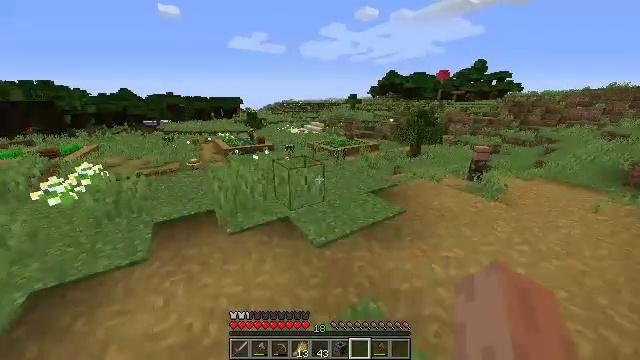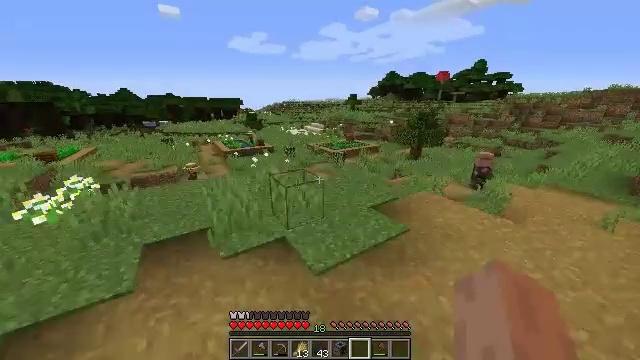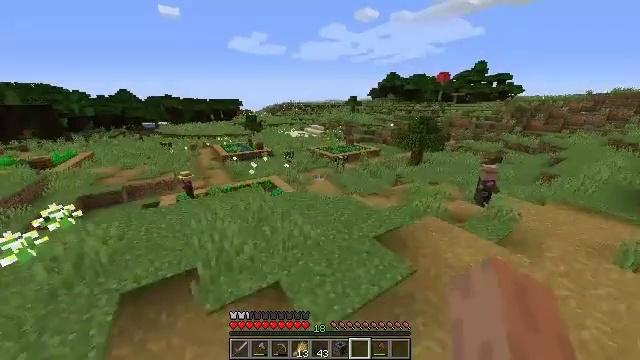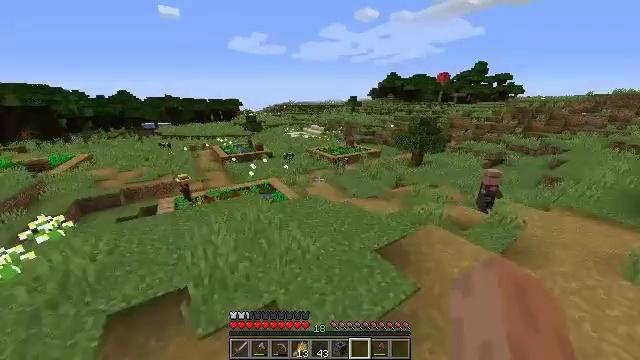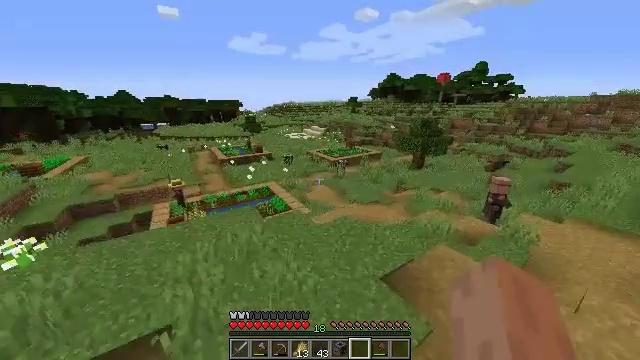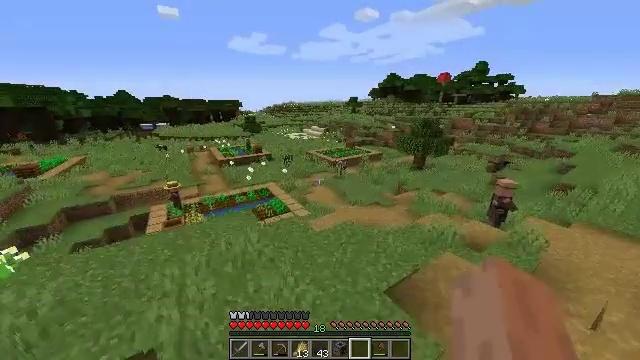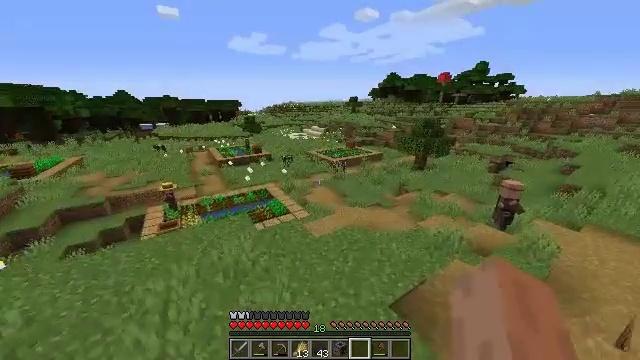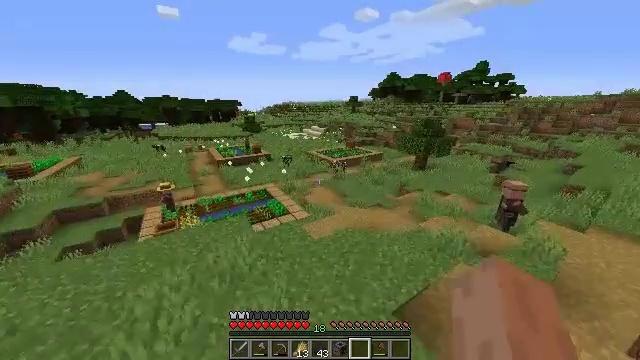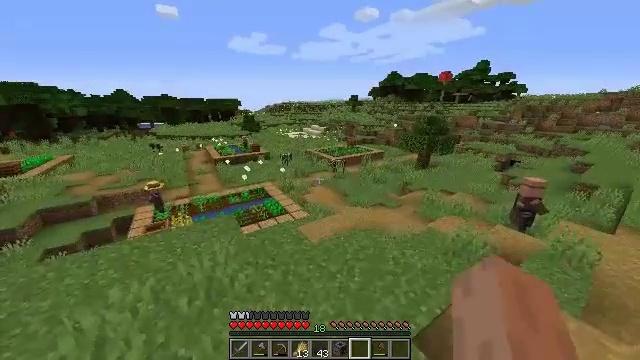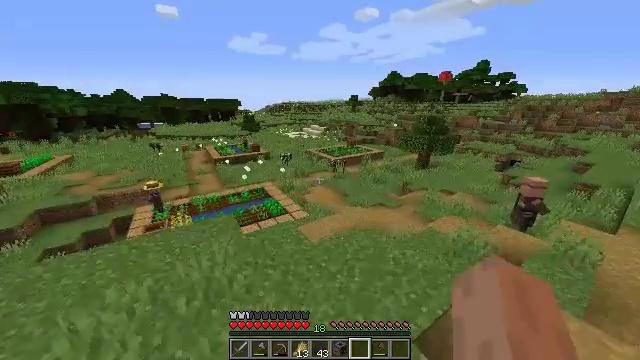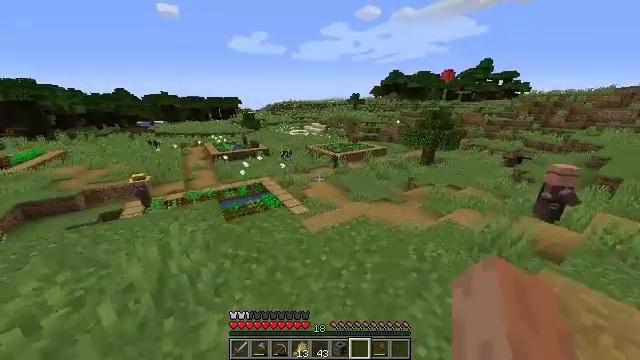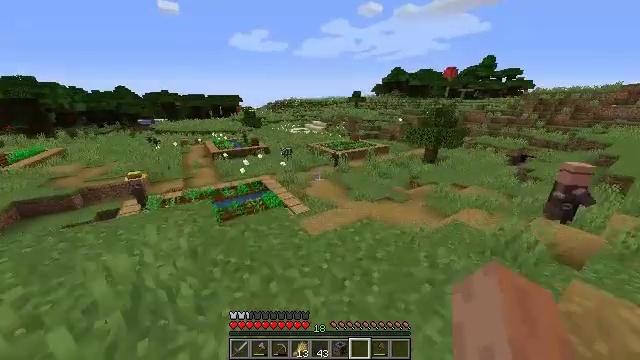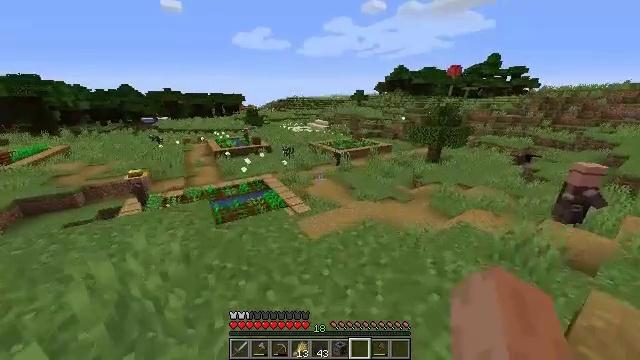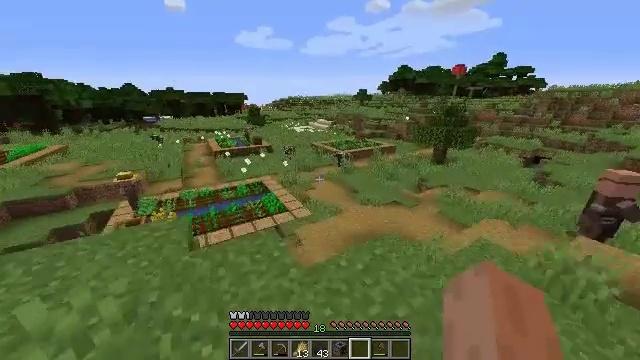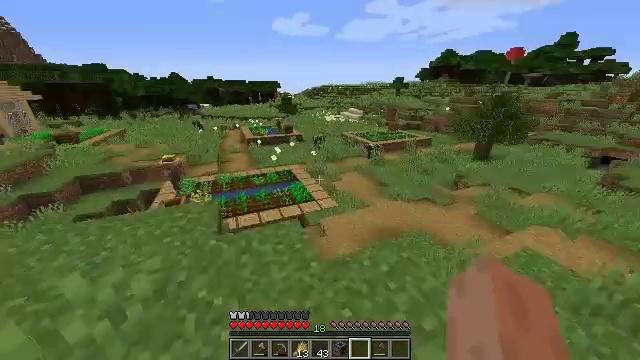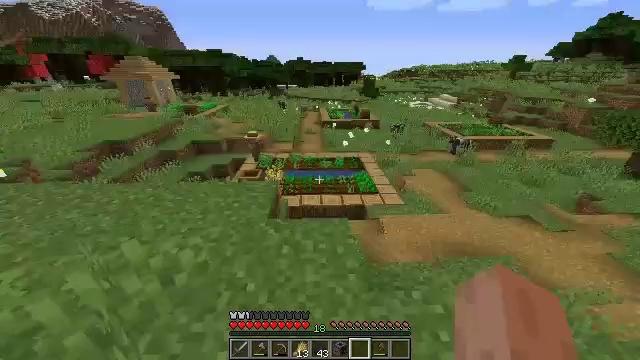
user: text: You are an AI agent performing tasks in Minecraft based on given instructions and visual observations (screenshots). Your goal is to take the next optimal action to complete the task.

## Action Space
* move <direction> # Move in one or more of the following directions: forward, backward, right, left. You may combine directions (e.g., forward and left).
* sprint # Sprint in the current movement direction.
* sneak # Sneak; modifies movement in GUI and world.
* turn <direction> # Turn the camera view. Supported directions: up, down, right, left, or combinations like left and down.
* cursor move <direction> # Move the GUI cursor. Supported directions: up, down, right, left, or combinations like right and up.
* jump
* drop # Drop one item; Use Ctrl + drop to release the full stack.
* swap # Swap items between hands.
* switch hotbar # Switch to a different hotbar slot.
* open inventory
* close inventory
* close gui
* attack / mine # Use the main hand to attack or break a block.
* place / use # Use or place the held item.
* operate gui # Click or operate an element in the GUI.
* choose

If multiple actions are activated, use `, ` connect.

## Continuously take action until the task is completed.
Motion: motion action
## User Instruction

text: Break the grindstone to collect it.
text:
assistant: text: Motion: move forward, jump
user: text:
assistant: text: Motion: move forward, jump
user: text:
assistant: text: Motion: move forward, jump
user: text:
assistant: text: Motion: move forward, jump
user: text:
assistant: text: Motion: move forward, jump
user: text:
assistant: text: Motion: move forward, jump
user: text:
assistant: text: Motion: move forward, jump
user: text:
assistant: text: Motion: move forward
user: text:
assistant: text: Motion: move forward
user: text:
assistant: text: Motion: move forward
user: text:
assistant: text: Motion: move forward
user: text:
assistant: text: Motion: move forward
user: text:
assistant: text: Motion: move forward
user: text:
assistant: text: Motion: move forward and move right, turn left and down
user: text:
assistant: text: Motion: move forward and move right, turn left and down
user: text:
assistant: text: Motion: move right, turn left and down
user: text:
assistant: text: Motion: move right, turn left
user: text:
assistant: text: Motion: no_op
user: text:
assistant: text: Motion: no_op
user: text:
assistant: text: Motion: no_op
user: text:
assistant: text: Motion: move forward
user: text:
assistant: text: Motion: move forward
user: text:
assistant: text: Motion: move forward
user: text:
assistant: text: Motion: move forward
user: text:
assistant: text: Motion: move forward and move left
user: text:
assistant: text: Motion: move forward and move left
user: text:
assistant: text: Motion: move forward and move left
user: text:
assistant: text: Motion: move forward and move left
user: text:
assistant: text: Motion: move forward and move left
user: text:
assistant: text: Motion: move forward and move left